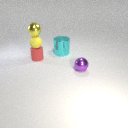
small red rubber cylinder below small yellow rubber sphere